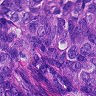
Metastatic tissue present: yes